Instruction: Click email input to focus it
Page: traveler
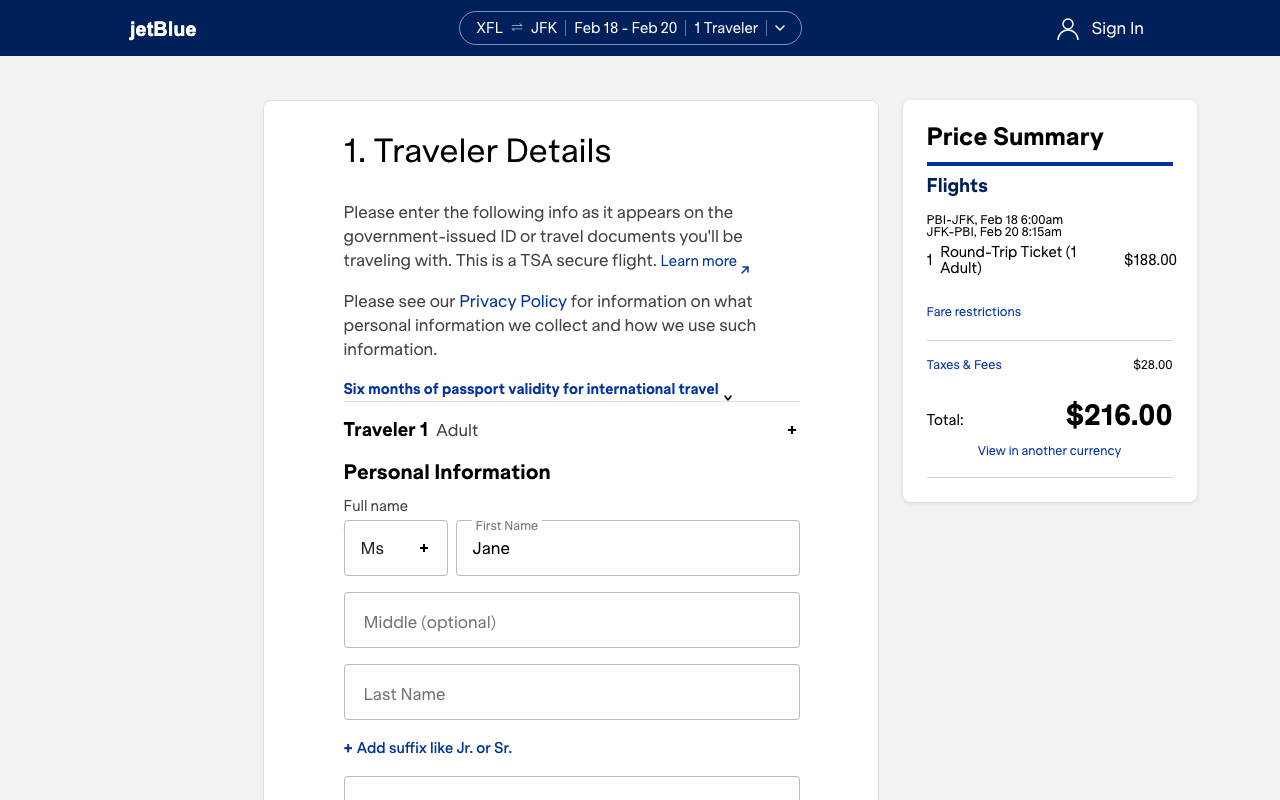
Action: click